Field crop: maize
Growth stage: 2
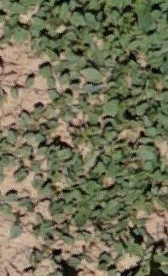
Species: convolvulus